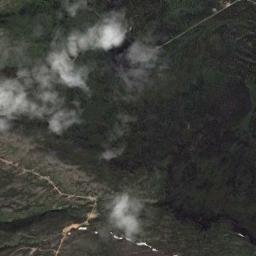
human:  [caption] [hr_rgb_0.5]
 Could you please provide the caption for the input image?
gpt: The white cloud is above green land .

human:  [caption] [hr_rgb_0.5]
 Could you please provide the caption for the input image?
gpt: Sparse white clouds on green earth .

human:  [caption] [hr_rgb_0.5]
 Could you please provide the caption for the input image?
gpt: The cumulus clouds are located above the land covered by dense vegetation and some roads go through the land .

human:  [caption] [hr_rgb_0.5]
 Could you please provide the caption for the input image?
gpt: A large cloud of white clouds floated above the hills .

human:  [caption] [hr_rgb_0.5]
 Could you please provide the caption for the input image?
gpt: A few pieces of gauzy clouds over a plain .